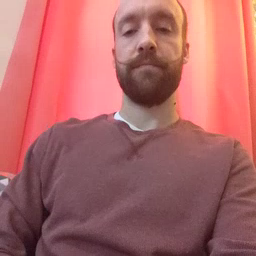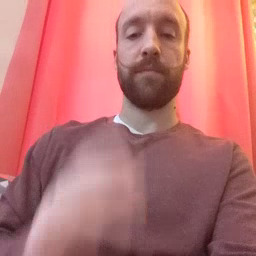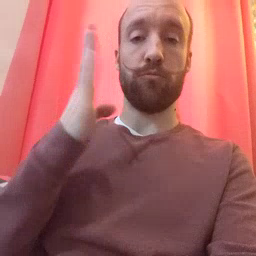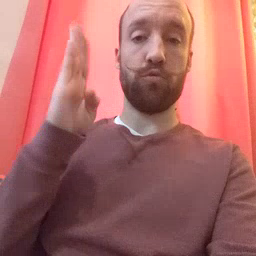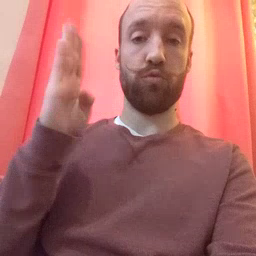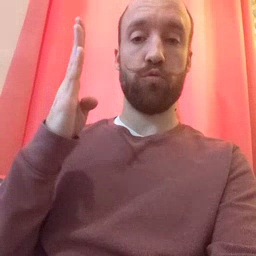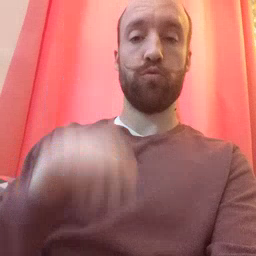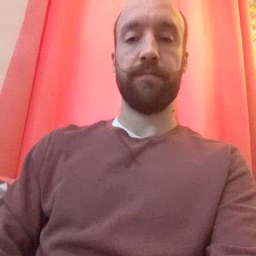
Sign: blue